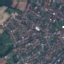
Label: Residential